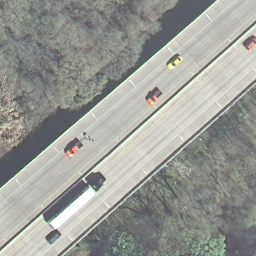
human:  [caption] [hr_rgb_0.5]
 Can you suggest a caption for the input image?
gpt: Two straight freeways closed to each other with some cars on the roads .

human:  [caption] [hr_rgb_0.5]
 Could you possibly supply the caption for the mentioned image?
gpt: Some cars are on the freeways and some plants beside the roads .

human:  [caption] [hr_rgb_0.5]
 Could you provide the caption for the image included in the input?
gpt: There are two straight freeways closed to each other with some cars on the roads .

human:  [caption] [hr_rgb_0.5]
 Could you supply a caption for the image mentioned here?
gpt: There are two straight freeways closed to each other and some plants beside the roads .

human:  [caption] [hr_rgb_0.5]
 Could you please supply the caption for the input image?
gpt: There are some cars are on the freeways and some plants beside the roads .